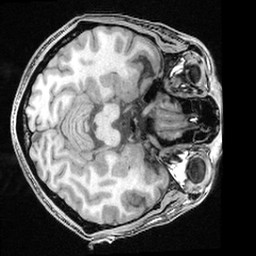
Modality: T1w
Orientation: axial
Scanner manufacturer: ge
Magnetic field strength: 3 T
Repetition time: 0.008572 s
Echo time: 0.003384 s